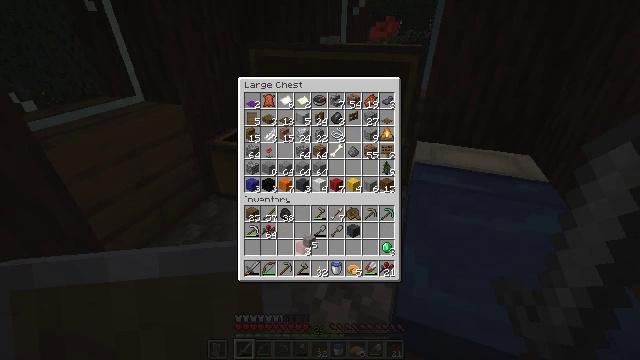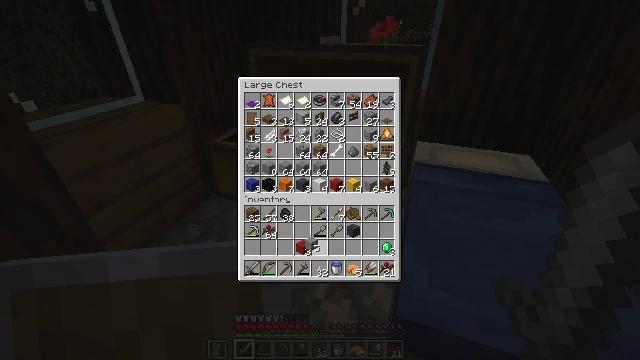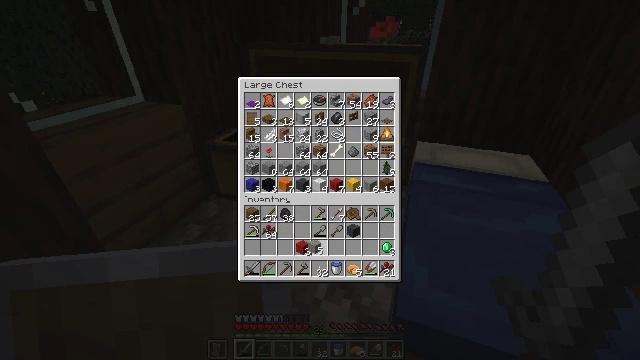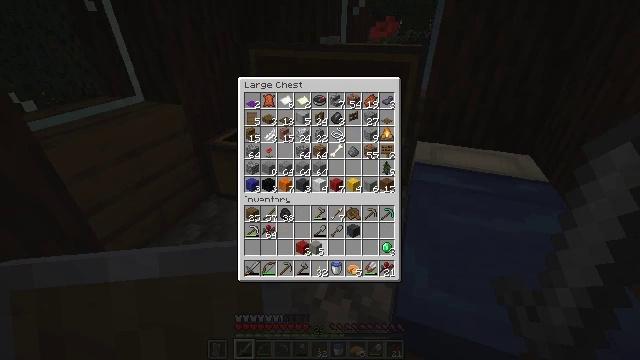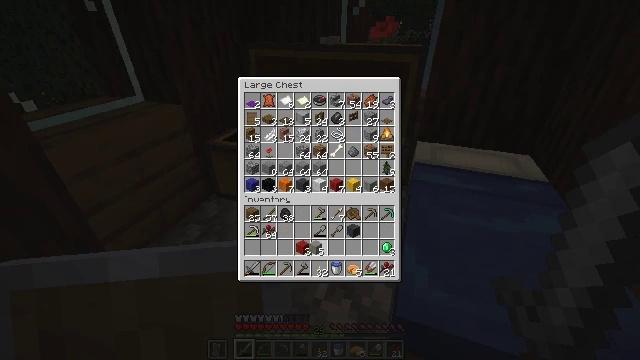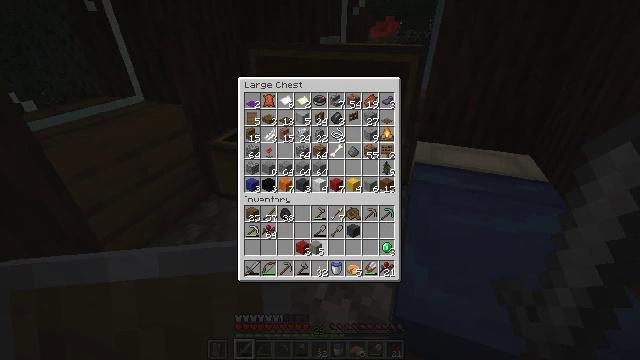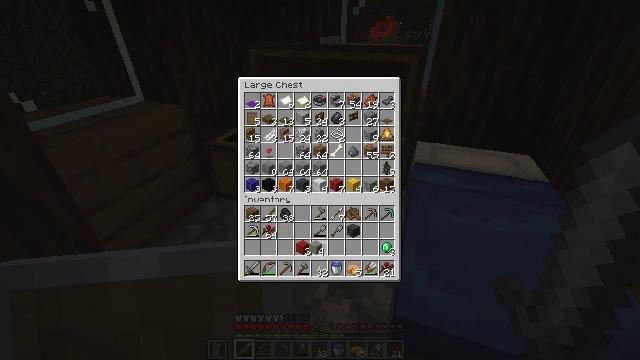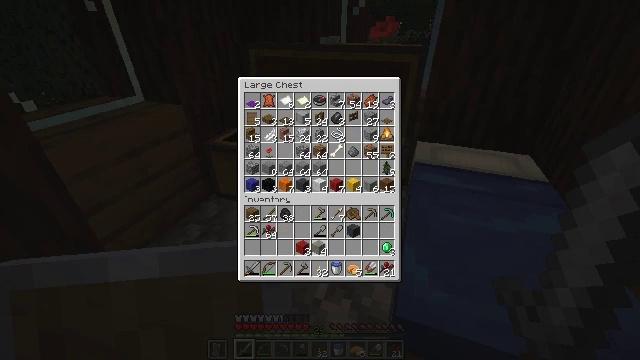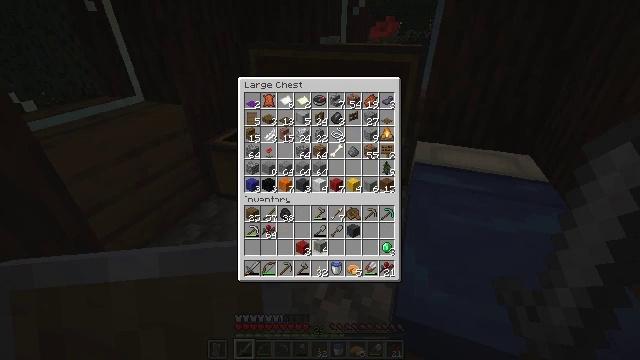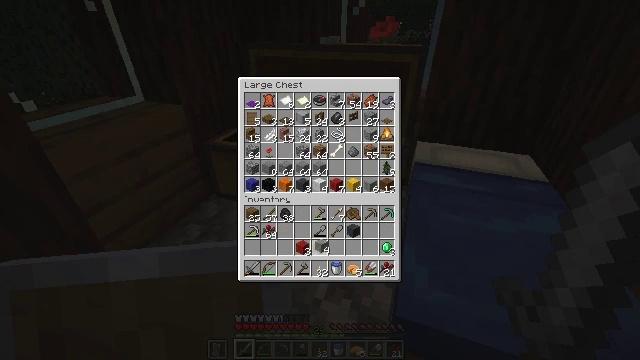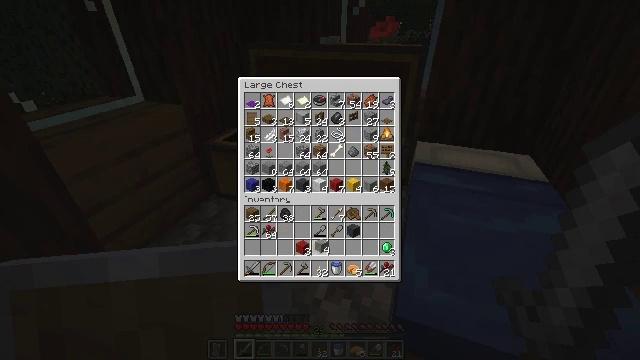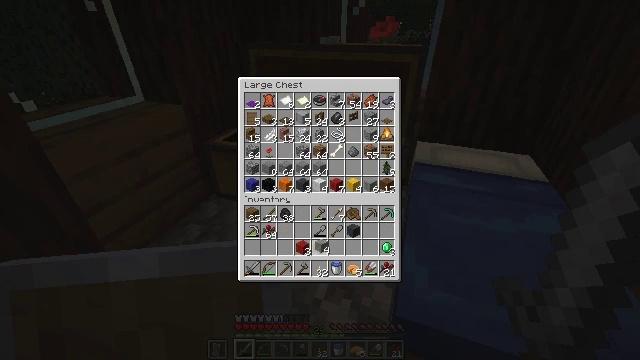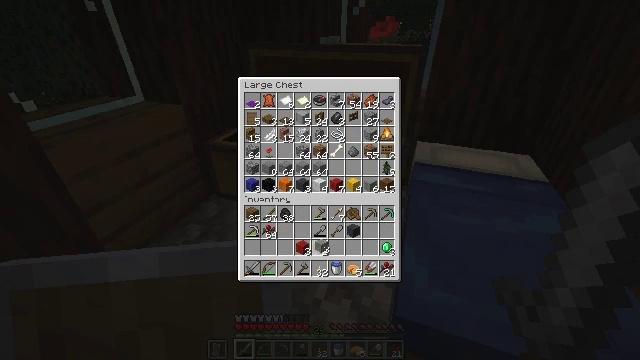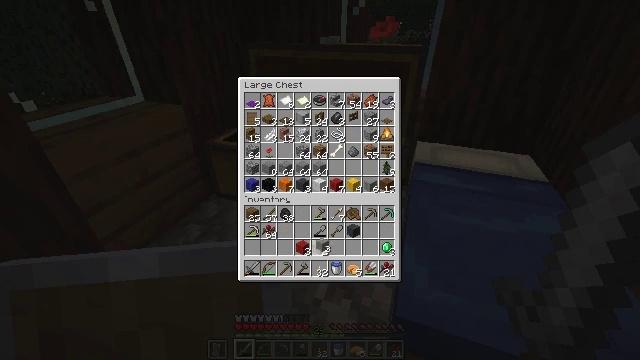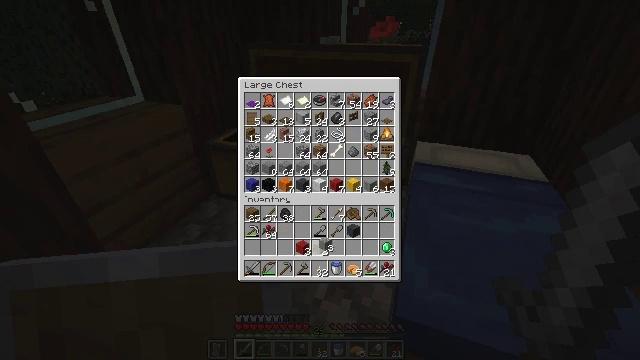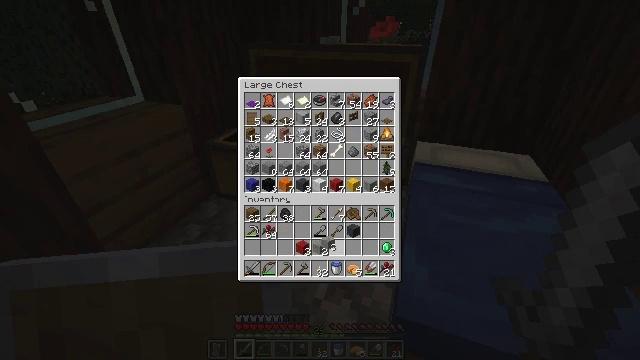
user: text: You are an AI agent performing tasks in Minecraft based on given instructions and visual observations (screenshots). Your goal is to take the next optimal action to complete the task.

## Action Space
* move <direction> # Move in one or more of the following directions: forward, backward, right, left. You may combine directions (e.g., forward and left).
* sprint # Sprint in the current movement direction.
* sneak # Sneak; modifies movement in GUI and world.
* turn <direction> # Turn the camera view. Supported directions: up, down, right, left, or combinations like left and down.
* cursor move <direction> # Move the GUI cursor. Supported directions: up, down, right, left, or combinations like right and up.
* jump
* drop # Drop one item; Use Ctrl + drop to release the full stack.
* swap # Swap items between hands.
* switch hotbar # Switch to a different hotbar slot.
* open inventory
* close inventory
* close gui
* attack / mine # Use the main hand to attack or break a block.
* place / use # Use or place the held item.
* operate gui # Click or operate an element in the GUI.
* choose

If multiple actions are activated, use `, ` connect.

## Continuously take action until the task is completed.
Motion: motion action
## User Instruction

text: Interact with the crafting table to craft a light gray bed.
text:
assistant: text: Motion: no_op
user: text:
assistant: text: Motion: no_op
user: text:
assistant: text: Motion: no_op
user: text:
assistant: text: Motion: choose
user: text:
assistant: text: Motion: choose
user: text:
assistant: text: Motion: no_op
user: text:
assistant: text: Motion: no_op
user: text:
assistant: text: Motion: no_op
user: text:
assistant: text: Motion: no_op
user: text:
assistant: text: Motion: choose
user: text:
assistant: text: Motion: choose
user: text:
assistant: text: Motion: no_op
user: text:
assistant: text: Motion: no_op
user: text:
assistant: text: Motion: no_op
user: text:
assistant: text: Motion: no_op
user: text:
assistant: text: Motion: no_op
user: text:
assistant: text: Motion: no_op
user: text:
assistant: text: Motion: no_op
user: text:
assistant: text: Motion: choose
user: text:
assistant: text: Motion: choose
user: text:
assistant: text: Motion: no_op
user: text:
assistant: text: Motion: no_op
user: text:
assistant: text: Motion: no_op
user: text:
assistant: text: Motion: no_op
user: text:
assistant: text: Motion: cursor move up
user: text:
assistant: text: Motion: cursor move right and up
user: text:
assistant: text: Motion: cursor move right and up
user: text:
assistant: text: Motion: cursor move right
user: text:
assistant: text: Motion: no_op
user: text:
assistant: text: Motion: no_op